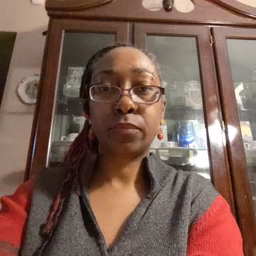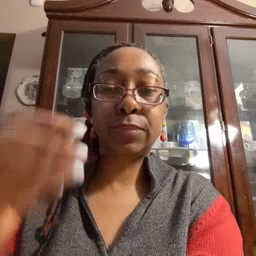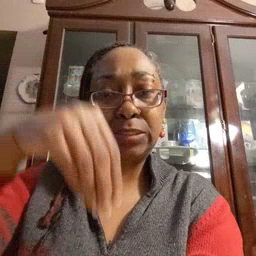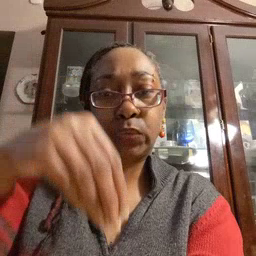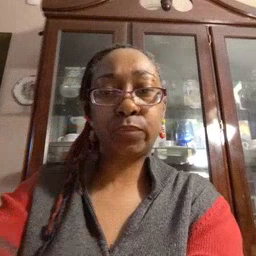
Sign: into